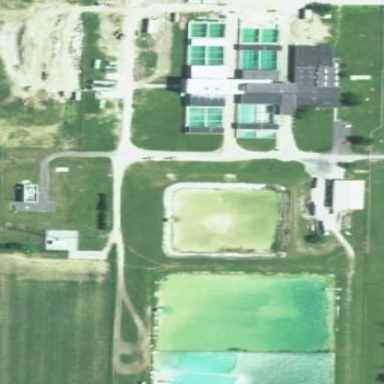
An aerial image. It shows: View of wastewater plant.